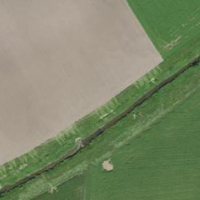
EUNIS habitat code: 52
Species observed at this site:
Cyperus esculentus